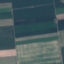
Land use / land cover: AnnualCrop